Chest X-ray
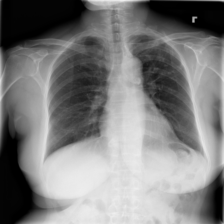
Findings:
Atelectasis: negative
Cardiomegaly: negative
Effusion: negative
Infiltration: negative
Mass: negative
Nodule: negative
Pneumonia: negative
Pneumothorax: negative
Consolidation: negative
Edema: negative
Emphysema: negative
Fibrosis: negative
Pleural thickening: negative
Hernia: negative